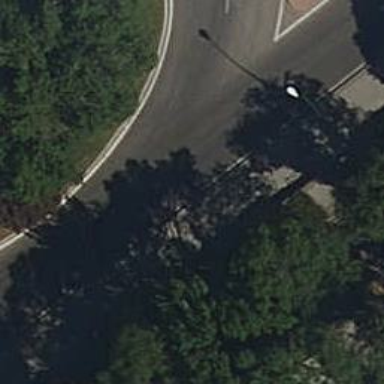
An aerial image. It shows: Circular junction on secondary road.